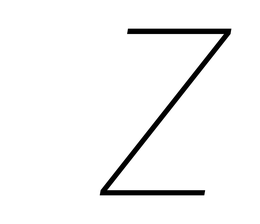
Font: Inter-Italic_Thin_Italic